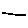
Label: line